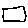
Label: square